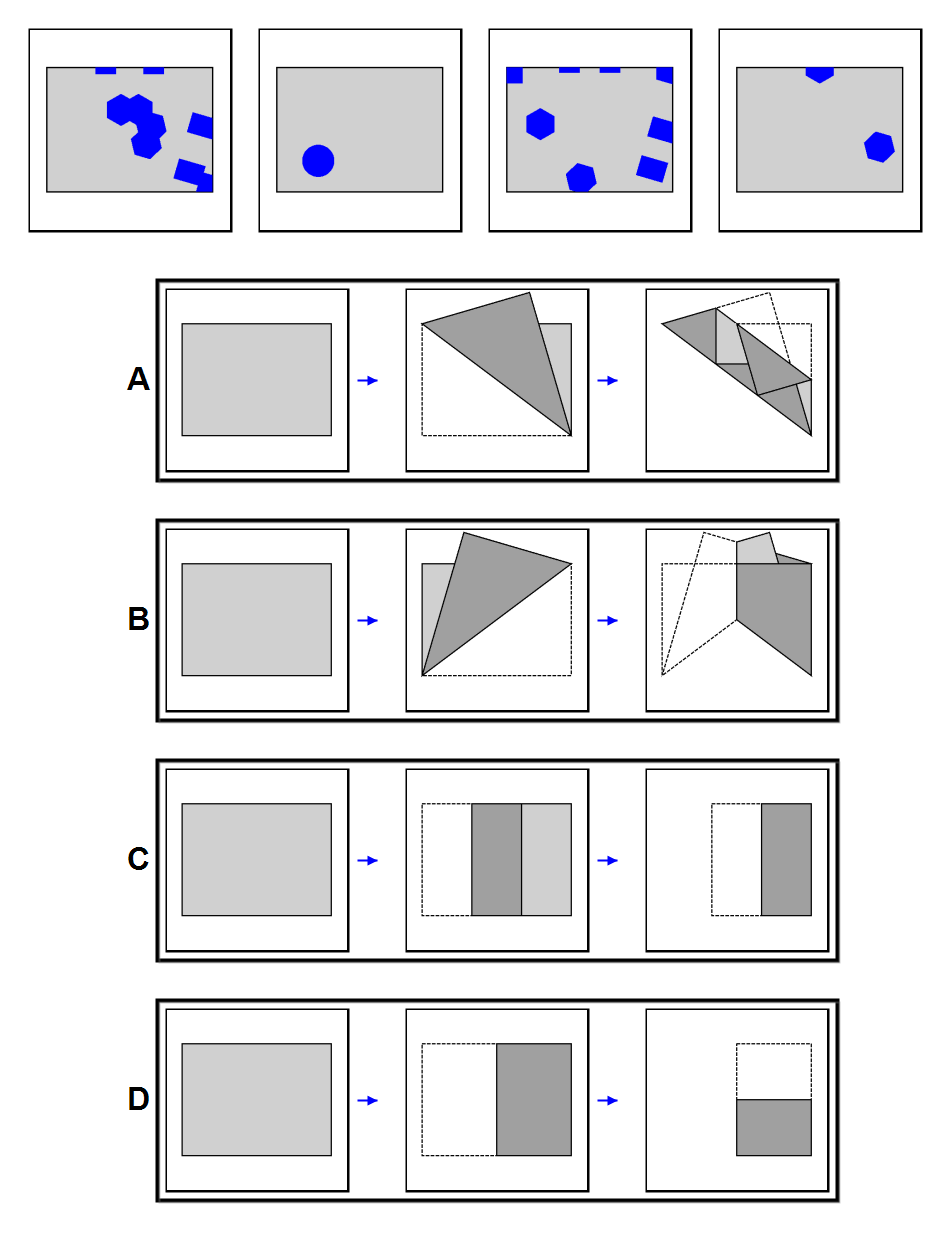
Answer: B